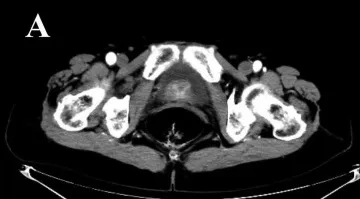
Bladder tumor.
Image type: radiology (ct)